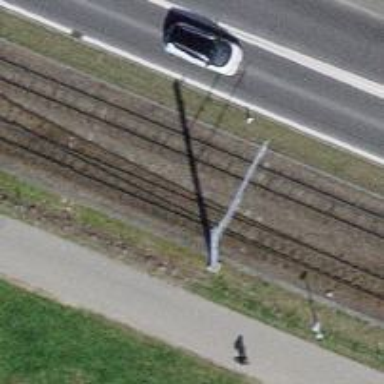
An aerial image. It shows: Narrow-gauge railway siding with contact lines for electrification.